Question: I want to implement a screen layout as shown below, with a Scrollview at the top of the screen, and a block of 2 buttons which are fixed at the bottom of the screen. I also want the buttons to occupy a fixed proportion of the screen width, and have used weights in a horizontal layout to achieve this.

The ScrollView rows are populated from a database table, and may contain too many rows to be displayed on a single screen. For this reason I only want the ScrollView to occupy a fixed proportion of the top of the screen, so that the buttons always appear at the bottom of the screen.
I tried adapting the solution here: <URL> - substituting my own interface elements, but this resulted in the ScrollView occupying the whole screen, and the buttons not being visible at all. I suspect this is because the weights in my "layoutContainer" LinearLayout were conflicting with the design of the suggested solution.
My current code is below. This renders the ScrollView and Buttons fine until the Scrollview gets too large - when that happens the buttons disappear from the bottom of the screen.
'''
<LinearLayout xmlns:android="http://schemas.android.com/apk/res/android"
xmlns:tools="http://schemas.android.com/tools"
android:id="@+id/container"
android:layout_width="match_parent"
android:layout_height="match_parent"
android:background="@drawable/background"
android:orientation="vertical"
tools:context="com.itm.timer.ItemActivity"
tools:ignore="MergeRootFrame" >
<TextView
android:id="@+id/textView1"
android:layout_width="wrap_content"
android:layout_height="wrap_content"
android:layout_weight="3"
android:gravity="top"
android:text="@string/activity_meal_item_textview1"
android:textSize="16sp"
android:textStyle="bold" />
<ScrollView
android:id="@+id/scrollViewRecords"
android:layout_width="match_parent"
android:layout_height="wrap_content"
android:layout_weight="75" >
<LinearLayout
android:id="@+id/linearLayoutRecords"
android:layout_width="match_parent"
android:layout_height="wrap_content"
android:orientation="vertical" >
</LinearLayout>
</ScrollView>
<LinearLayout
android:id="@+id/layoutContainer"
android:layout_width="fill_parent"
android:layout_height="0dip"
android:orientation="horizontal" >
<RelativeLayout
android:layout_width="0dip"
android:layout_height="0dip"
android:layout_weight="2" >
</RelativeLayout>
<RelativeLayout
android:layout_width="0dip"
android:layout_height="fill_parent"
android:layout_weight="20" >
<Button
android:id="@+id/btnMealPlan"
android:layout_width="fill_parent"
android:layout_height="wrap_content"
android:drawableLeft="@drawable/clipboard"
android:onClick="onClickMealPlan"
android:text="Show Meal Plan" />
<Button
android:id="@+id/btnStartTimer"
android:layout_width="fill_parent"
android:layout_height="wrap_content"
android:layout_below="@+id/btnMealPlan"
android:drawableLeft="@drawable/starttimer"
android:onClick="onClickStartTimer"
android:text="Set Reminders" />
</RelativeLayout>
<RelativeLayout
android:layout_width="0dip"
android:layout_height="0dip"
android:layout_weight="2" >
</RelativeLayout>
</LinearLayout>
</LinearLayout>
'''
Any ideas for how to achieve what I want, or how to simplify my design to achieve the aim of accommodating the ScrollView and Buttons in fixed positions on the screen?
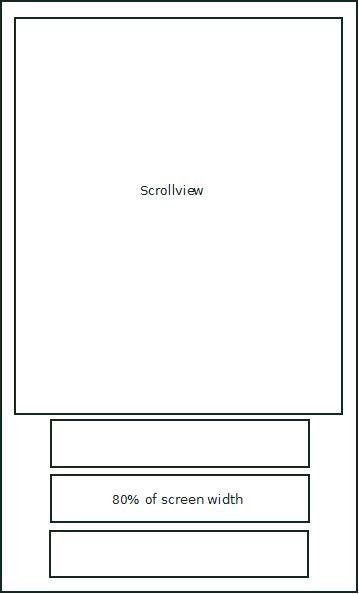
Answer: try like this it may help you,
'''
<LinearLayout xmlns:android="http://schemas.android.com/apk/res/android"
xmlns:tools="http://schemas.android.com/tools"
android:layout_width="match_parent"
android:layout_height="match_parent"
android:orientation="vertical" >
<TextView
android:id="@+id/textView1"
android:layout_width="wrap_content"
android:layout_height="wrap_content"
android:gravity="top"
android:padding="5dp"
android:text="MeatItem"
android:textSize="16sp"
android:textStyle="bold" />
<ScrollView
android:id="@+id/scrollViewRecords"
android:layout_width="match_parent"
android:layout_height="0dp"
android:layout_marginLeft="8dp"
android:layout_marginRight="8dp"
android:layout_weight="1"
android:background="@android:color/holo_blue_light" >
<LinearLayout
android:id="@+id/linearLayoutRecords"
android:layout_width="match_parent"
android:layout_height="wrap_content"
android:orientation="vertical" >
<TextView
android:layout_width="wrap_content"
android:layout_height="wrap_content"
android:padding="5dp"
android:text="ScoollView"
android:textSize="16sp"
android:textStyle="bold" />
</LinearLayout>
</ScrollView>
<LinearLayout
android:id="@+id/layoutContainer"
android:layout_width="match_parent"
android:layout_height="wrap_content"
android:layout_marginBottom="10dp"
android:layout_marginLeft="15dp"
android:layout_marginRight="15dp"
android:layout_marginTop="10dp"
android:orientation="vertical" >
<Button
android:id="@+id/btn1"
android:layout_width="fill_parent"
android:layout_height="wrap_content"
android:background="@android:color/holo_blue_dark"
android:text="Button1"
android:textColor="@android:color/white" />
<Button
android:id="@+id/btn2"
android:layout_width="fill_parent"
android:layout_height="wrap_content"
android:layout_marginTop="5dp"
android:background="@android:color/holo_blue_dark"
android:text="Button2"
android:textColor="@android:color/white" />
<Button
android:id="@+id/btn3"
android:layout_width="fill_parent"
android:layout_height="wrap_content"
android:layout_marginTop="5dp"
android:background="@android:color/holo_blue_dark"
android:text="Button3"
android:textColor="@android:color/white" />
</LinearLayout>
</LinearLayout>
'''